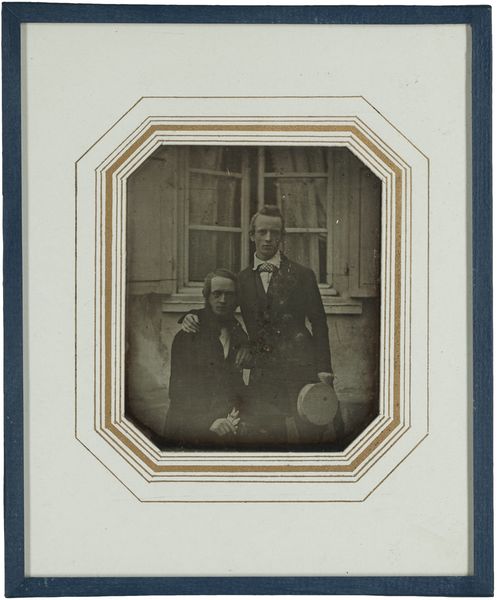
Titel: Zwei junge Männer
Standort: Hamburg
Institution: Museum für Kunst und Gewerbe Hamburg
Schlagwörter: mann, weiß, fenster, glas, männer, schwarz, mütze, wand, rahmen, gesten, porträt, figur, gold, haare, kopfbedeckung, foto, fotografie, photographie, doppelbildnis, doppelportrait, scheiben, photo, lichtbild, daguerreotypie, bildwerke, angewandte und bildende kunst, hessische systematik, armhaltungen, porträtfotografie, porträtphotographie, doppelporträt